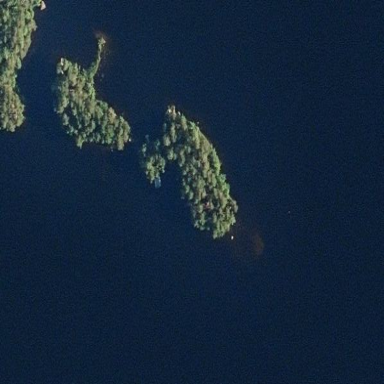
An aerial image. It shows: Image showing island.